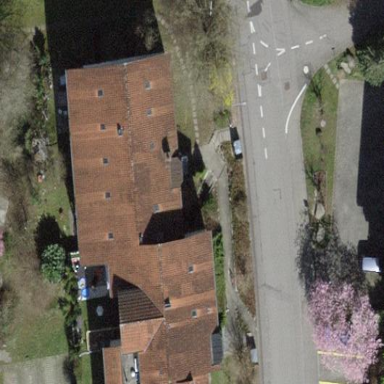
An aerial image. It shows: Building.